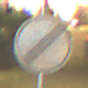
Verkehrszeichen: EndeSaemtlicherBegrenzungen
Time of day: Night
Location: Outdoor (Urban)
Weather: Clear
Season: NotSpecified
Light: Artificial